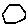
Label: hexagon